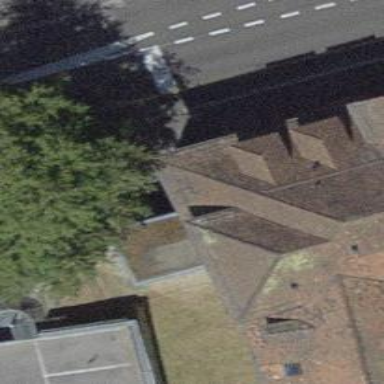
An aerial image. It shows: Library.